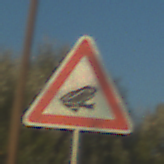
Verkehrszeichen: AmphibienwanderungLinks
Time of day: SunriseSunset
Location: Outdoor (RoadRail)
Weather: Clear
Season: NotSpecified
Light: Natural